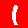
Digit: 1